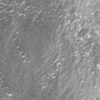
Label: not_dusty